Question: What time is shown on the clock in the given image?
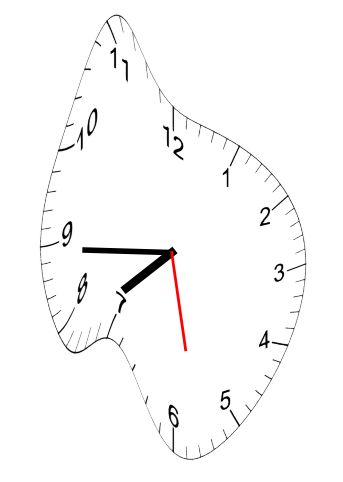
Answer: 07:44:28